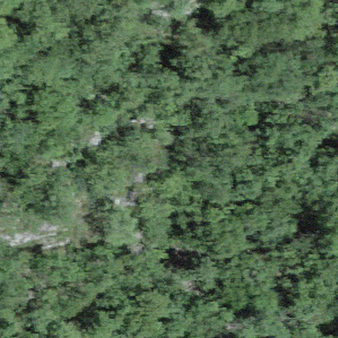
Label: other